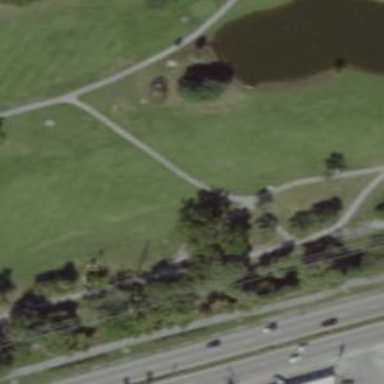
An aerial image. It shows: Path designated for golf carts.